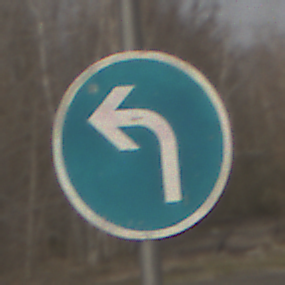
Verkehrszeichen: VorgeschriebeneFahrtrichtungLinks
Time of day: MorningAfternoon
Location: Outdoor (Nature)
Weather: PartlyCloudy
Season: Winter
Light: Natural